Aerial crown-view tile of a tropical tree (Barro Colorado Island, Panama), acquired 20240918:
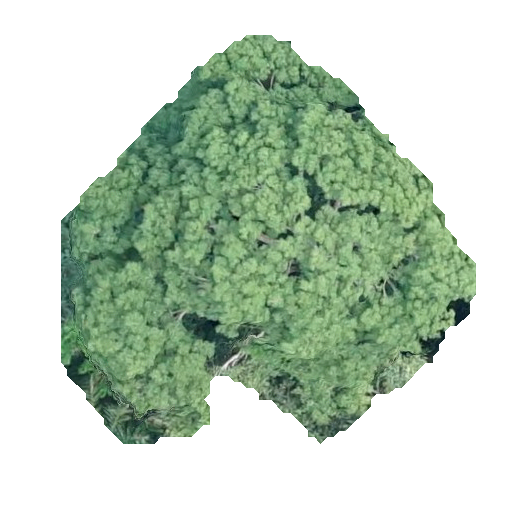
Species: Handroanthus guayacan
GBIF accepted scientific name: Handroanthus guayacan
Crown area: 179.906 m²